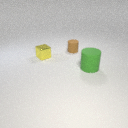
small brown rubber cylinder behind large green rubber cylinder